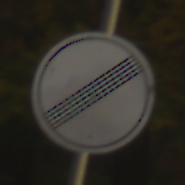
Verkehrszeichen: EndeSaemtlicherBegrenzungen
Umgebung: Outdoor, Nature
Tageszeit: Midday
Wetter: Overcast
Licht: Natural
Jahreszeit: Autumn
Kontrast: LowContrast